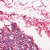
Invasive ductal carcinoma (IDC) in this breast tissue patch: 0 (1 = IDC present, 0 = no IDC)